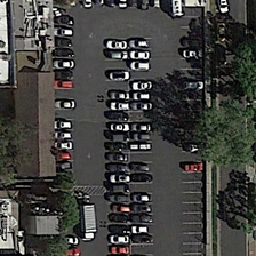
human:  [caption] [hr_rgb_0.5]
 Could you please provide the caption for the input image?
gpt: Many trees were planted on both sides of the road.

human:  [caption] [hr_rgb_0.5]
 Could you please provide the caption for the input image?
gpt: There are a lot of trees on both sides of the road.

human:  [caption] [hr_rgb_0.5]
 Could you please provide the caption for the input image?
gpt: There are many trees on both sides of the road.

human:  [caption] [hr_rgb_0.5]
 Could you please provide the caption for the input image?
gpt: Trees on both sides of the road

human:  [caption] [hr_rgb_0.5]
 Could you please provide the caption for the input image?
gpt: There are many trees on both sides of the street.